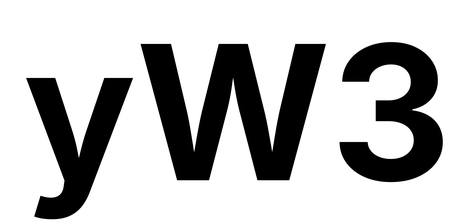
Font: Inter_Bold